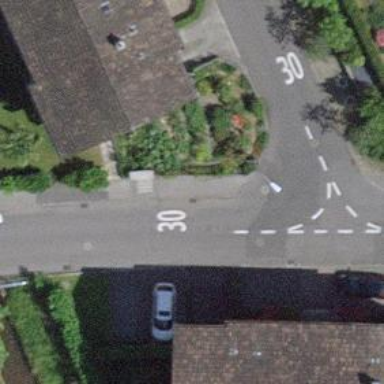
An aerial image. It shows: Kerb barrier.